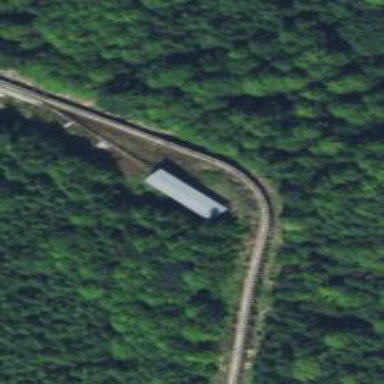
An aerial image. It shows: Narrow-gauge railway bridge.